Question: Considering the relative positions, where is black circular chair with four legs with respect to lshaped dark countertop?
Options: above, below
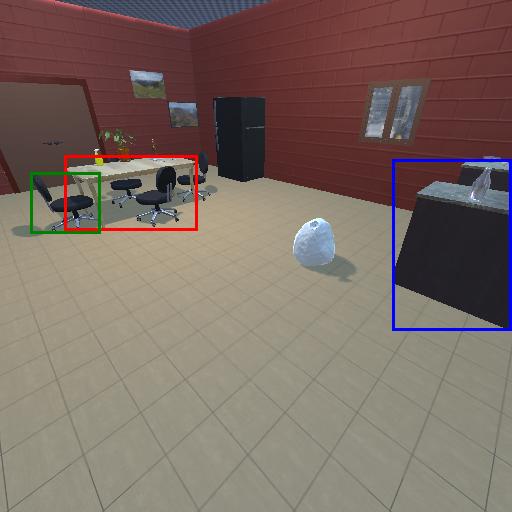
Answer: above